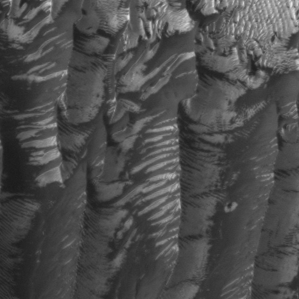
Label: frost